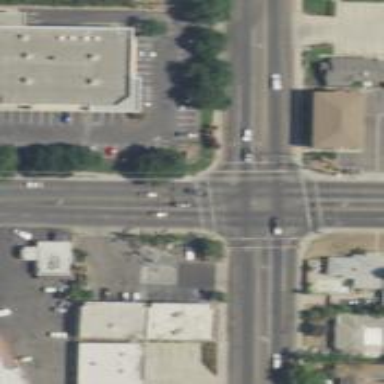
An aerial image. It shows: Crossing with marked lines on the road.